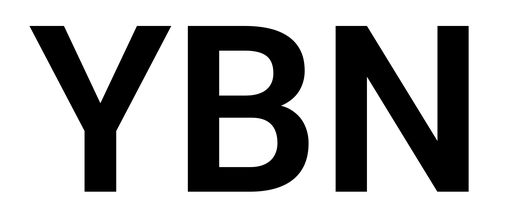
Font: Roboto_SemiBold